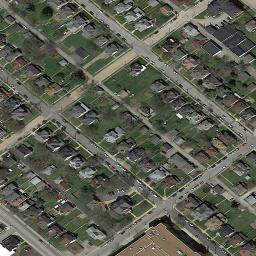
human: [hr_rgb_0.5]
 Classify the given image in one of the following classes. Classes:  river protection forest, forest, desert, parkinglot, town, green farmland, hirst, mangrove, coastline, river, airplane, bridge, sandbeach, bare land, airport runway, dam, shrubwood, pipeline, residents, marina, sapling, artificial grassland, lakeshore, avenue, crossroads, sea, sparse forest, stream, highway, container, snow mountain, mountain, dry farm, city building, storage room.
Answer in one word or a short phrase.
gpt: town